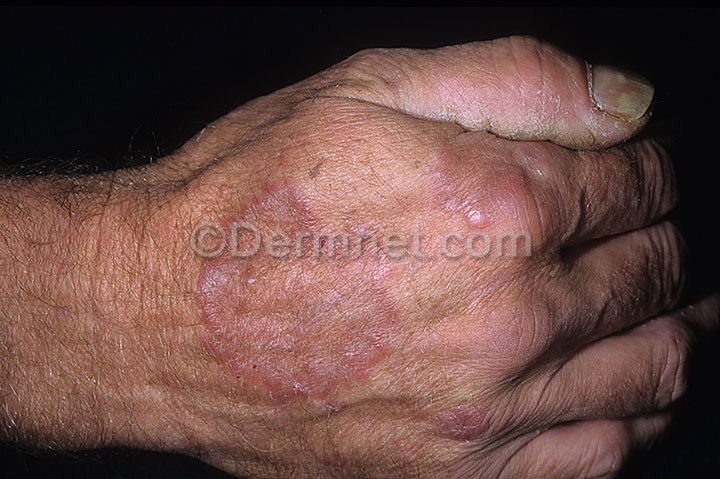
Disease: Tinea Ringworm Candidiasis and other Fungal Infections